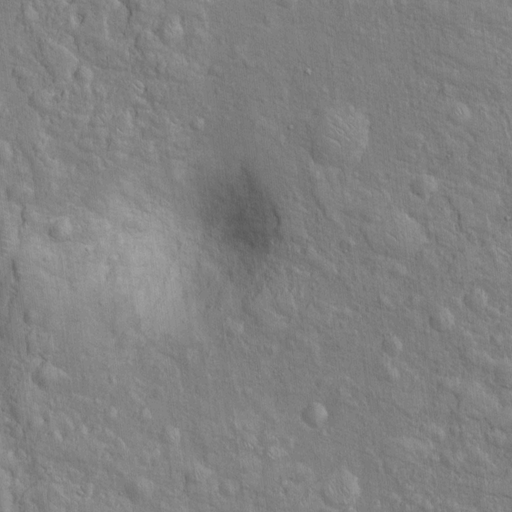
Objects detected: cone